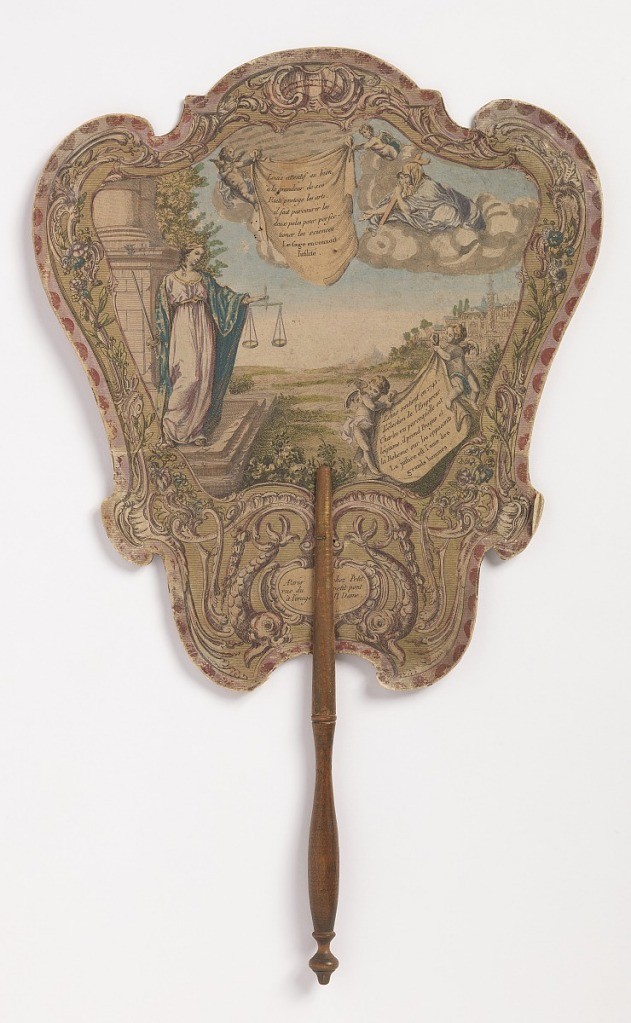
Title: Handscreen
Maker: Louis XV, King of France, 1715–1774
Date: late 18th century
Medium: Engraved, hand-colored and painted paper leaf, turned wood handle
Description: Obverse: hand-colored engraving showing Justice with scales and sword, with cherubs holding banners telling events from the life of Louis XV,  in a scrolling framework. Mentioned is the 1741 storming of Prague and the election of Charles VII. Reverse: tribute to Louis XV.